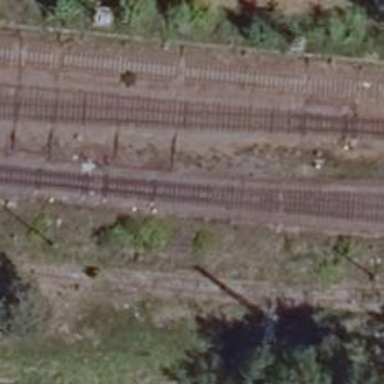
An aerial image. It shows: Railway switch with the turnout on the left side.